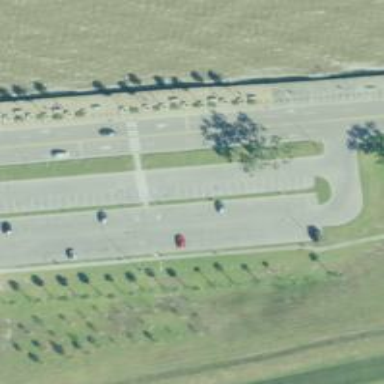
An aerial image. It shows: Marked crossing on the road.